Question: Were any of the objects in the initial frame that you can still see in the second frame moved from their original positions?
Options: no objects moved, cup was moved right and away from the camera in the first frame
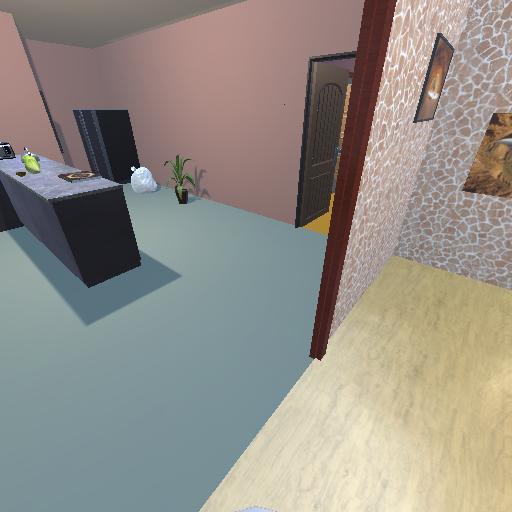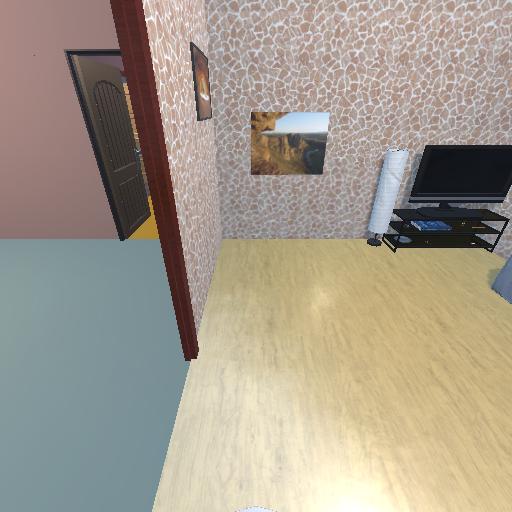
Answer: no objects moved